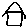
Label: house